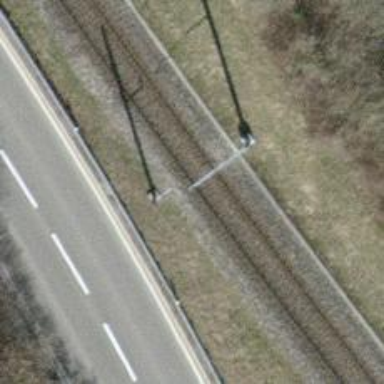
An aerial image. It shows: Single railway track with electrified contact line.